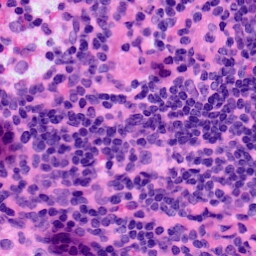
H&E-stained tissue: LymphNode